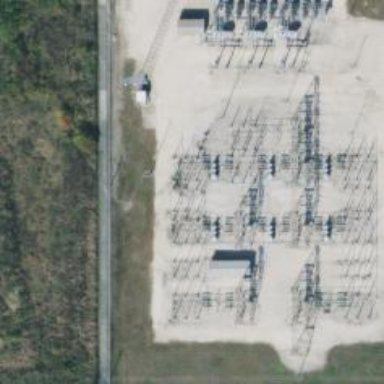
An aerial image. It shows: Switch for power supply.